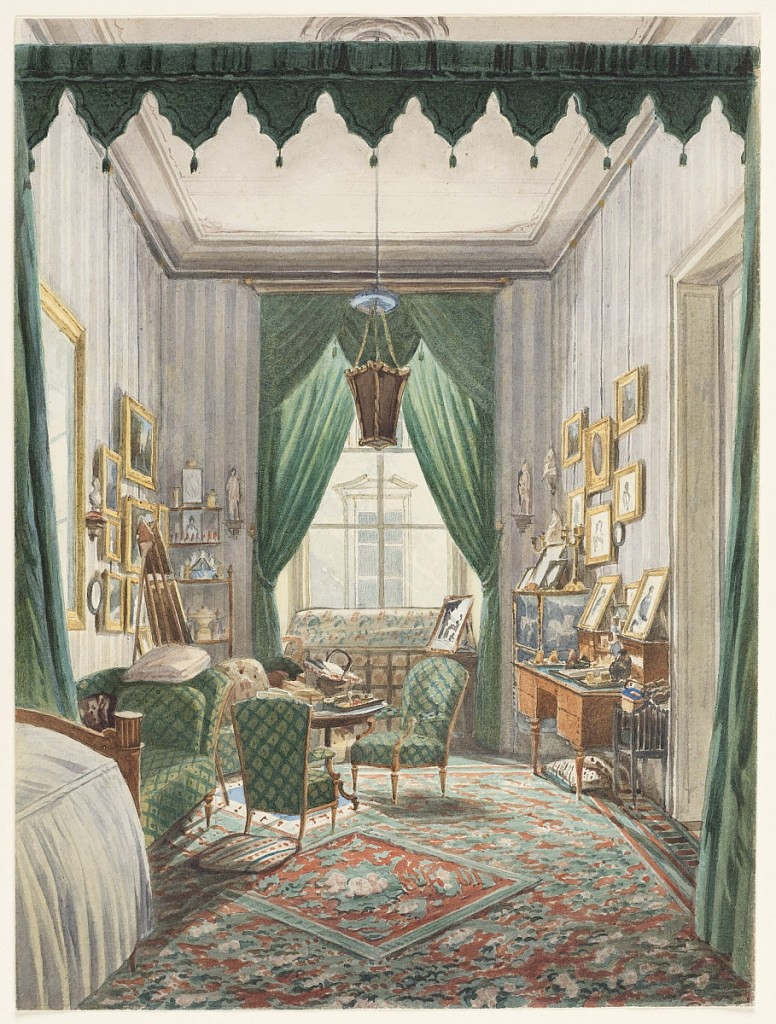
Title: Interior with a Curtained Bed Alcove
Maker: Unknown, Austrian
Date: ca. 1853
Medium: Brush and watercolor, gouache with touches of gum arabic over graphite on Whatman paper
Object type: Drawing
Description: This bedroom-boudoir suggests a room for receiving, sewing, writing, gossiping and sleeping. The tall, narrow room is set with a curtained bed alcove at one end. The walls are densely hung with pictures. A gold-and-black lacquer cabinet, a desk, and a casual arrangement of a table laden with books and sewing basket emphasize the informal character of the room. A colorful floral carpet in red and green tones covers the entire floor.